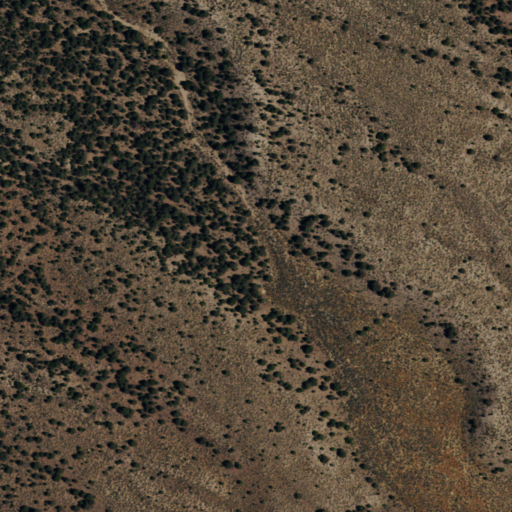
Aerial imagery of valley in Nevada named Red Rock Canyon containing shrub and evergreen forest